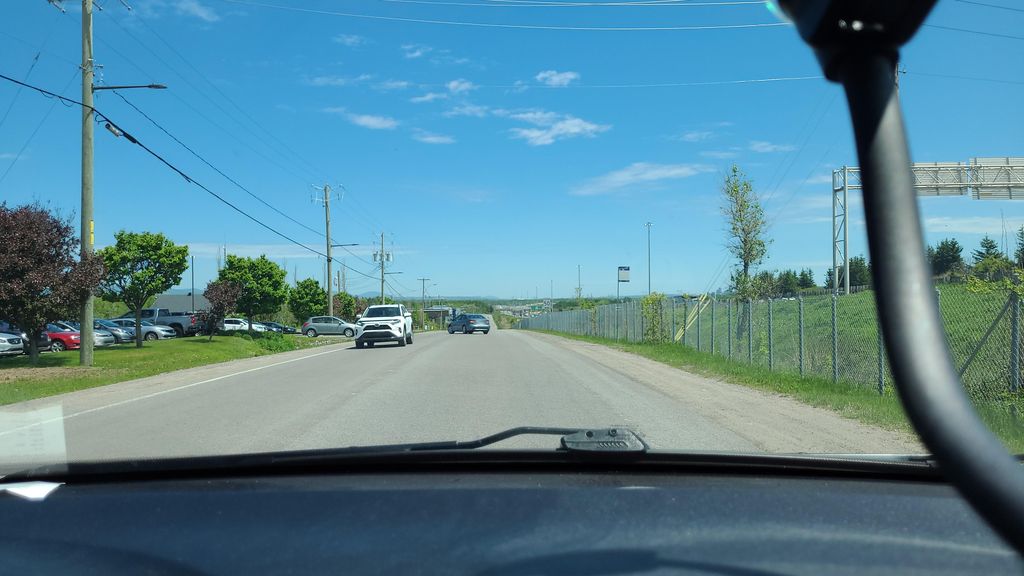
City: quebec_city